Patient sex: F
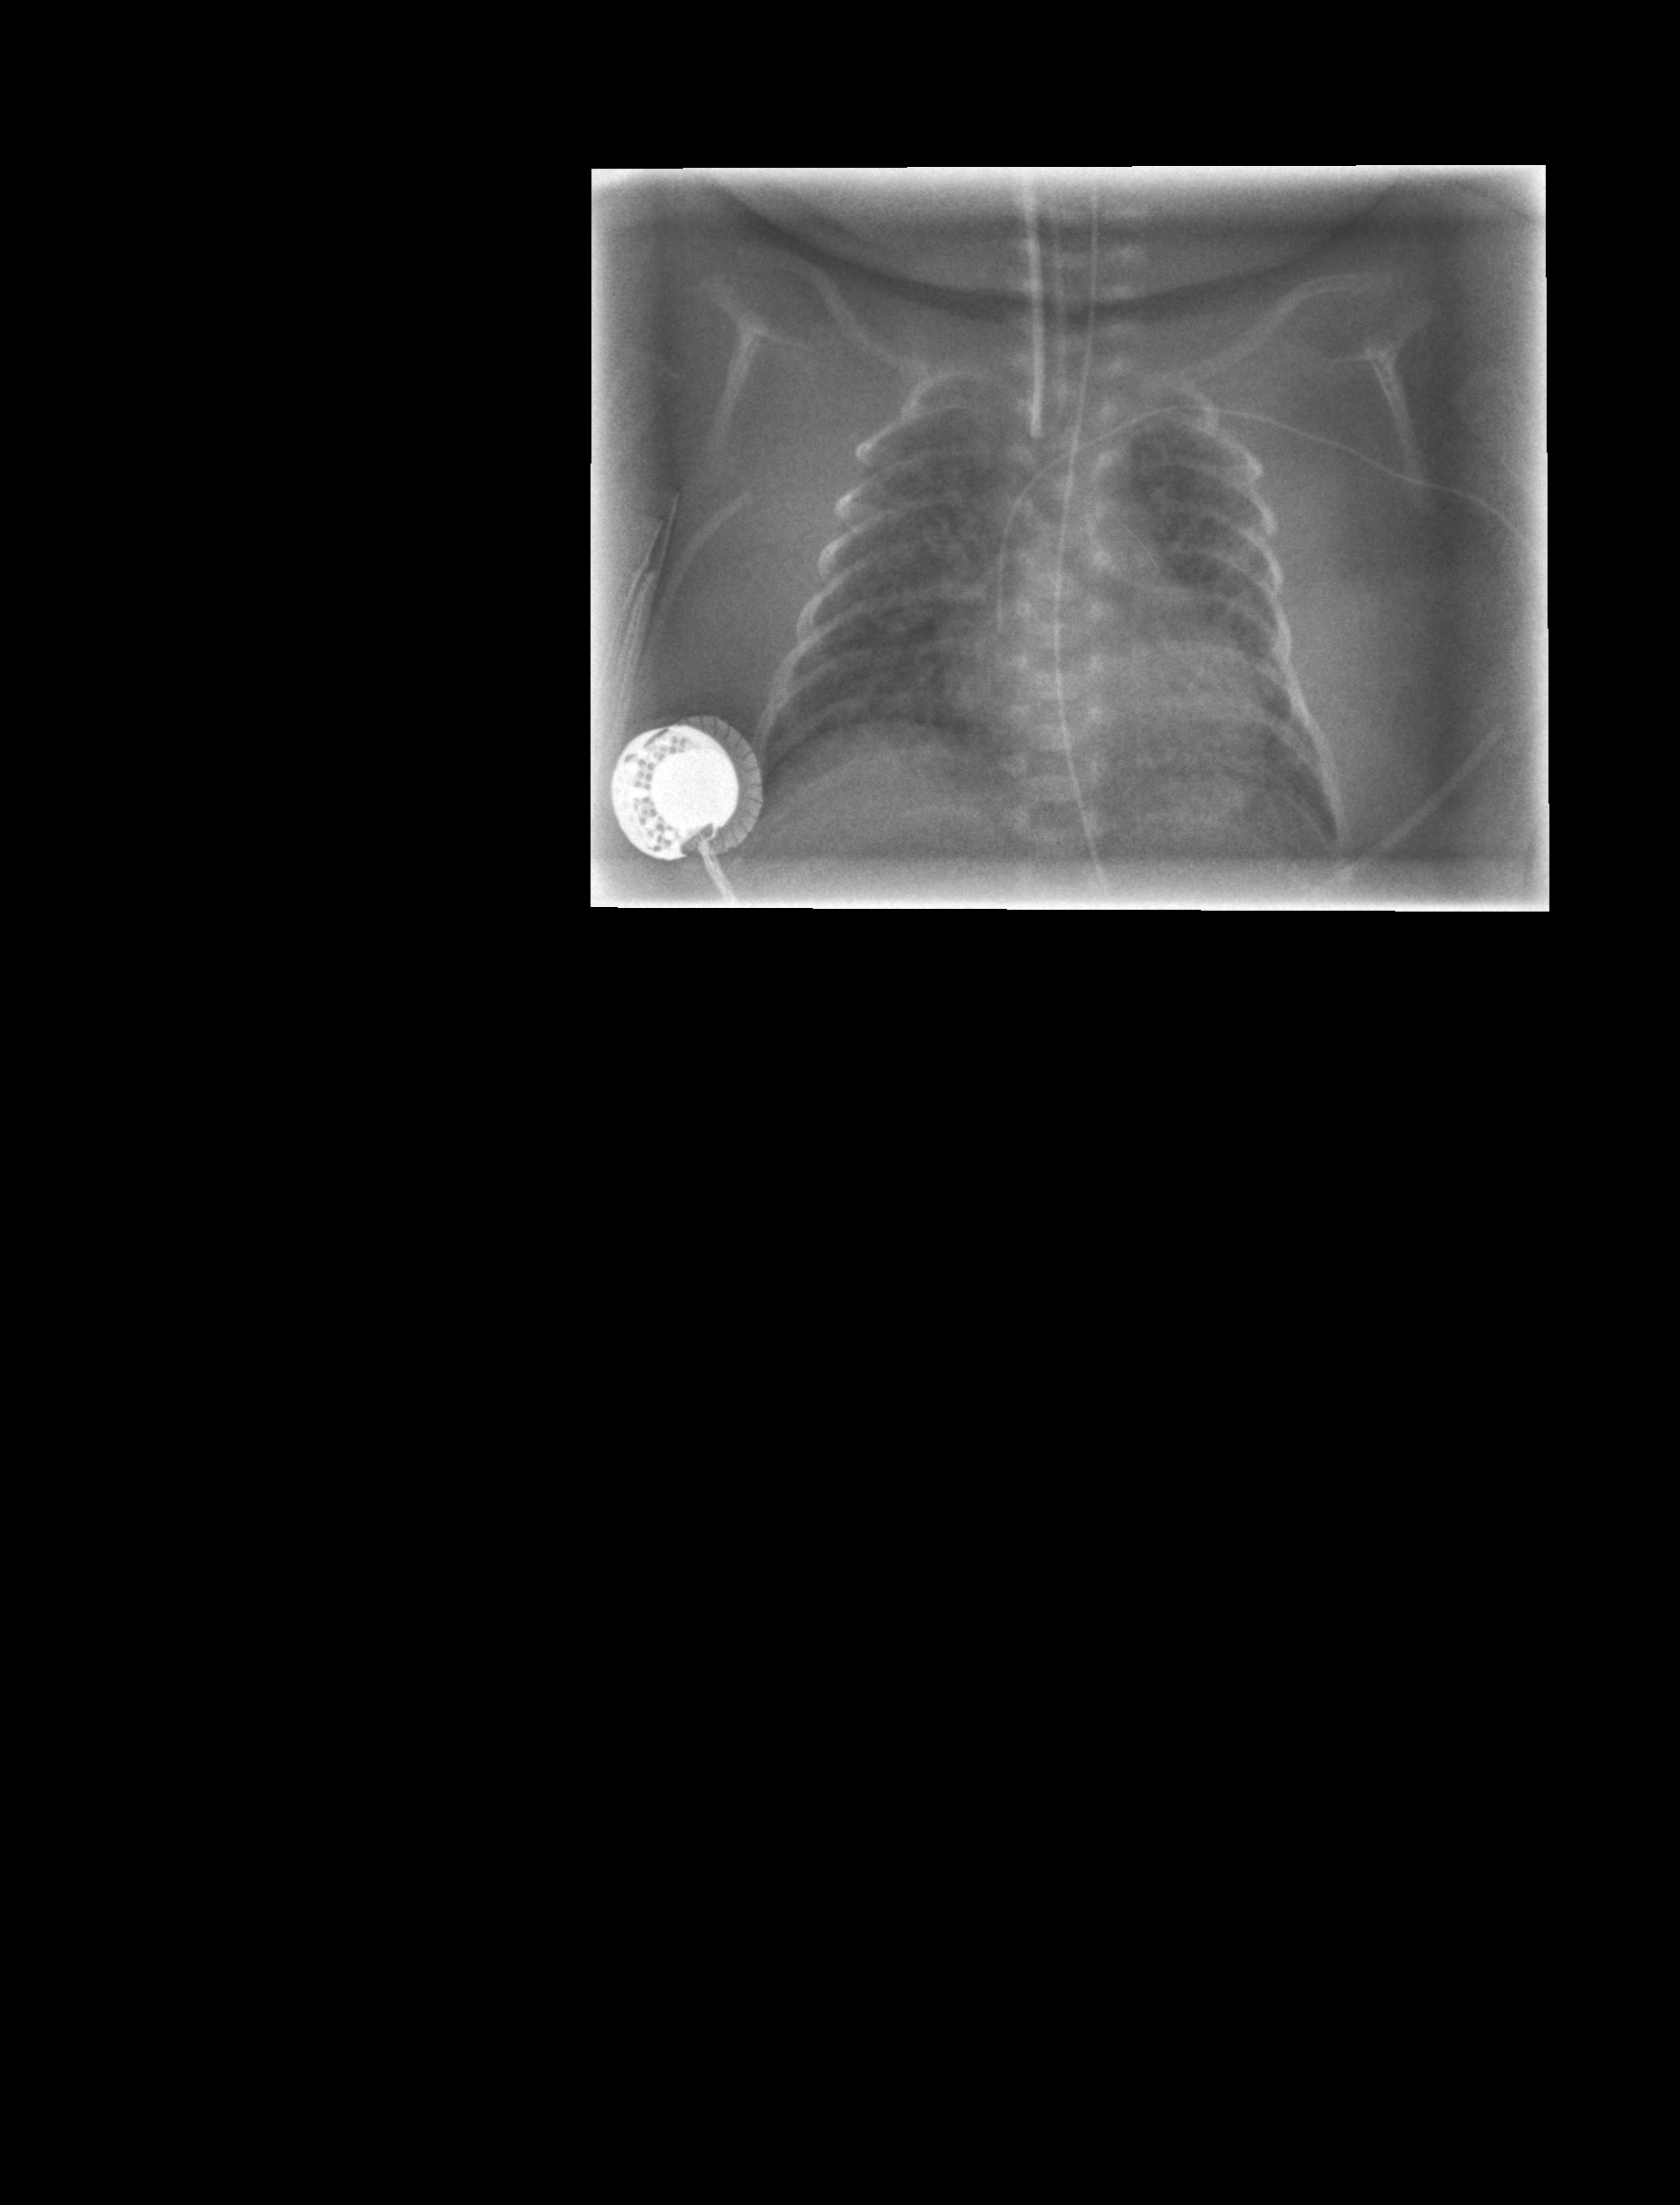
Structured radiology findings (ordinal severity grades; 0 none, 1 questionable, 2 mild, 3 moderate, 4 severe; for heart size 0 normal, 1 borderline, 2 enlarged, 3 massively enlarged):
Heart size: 0
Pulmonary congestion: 0
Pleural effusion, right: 0
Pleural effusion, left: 0
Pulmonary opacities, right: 0
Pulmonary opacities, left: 0
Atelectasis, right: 2
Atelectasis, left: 2